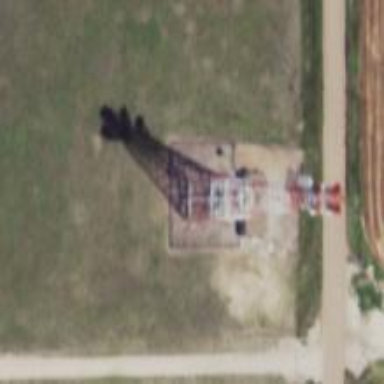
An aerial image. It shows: Mast tower used for communication.